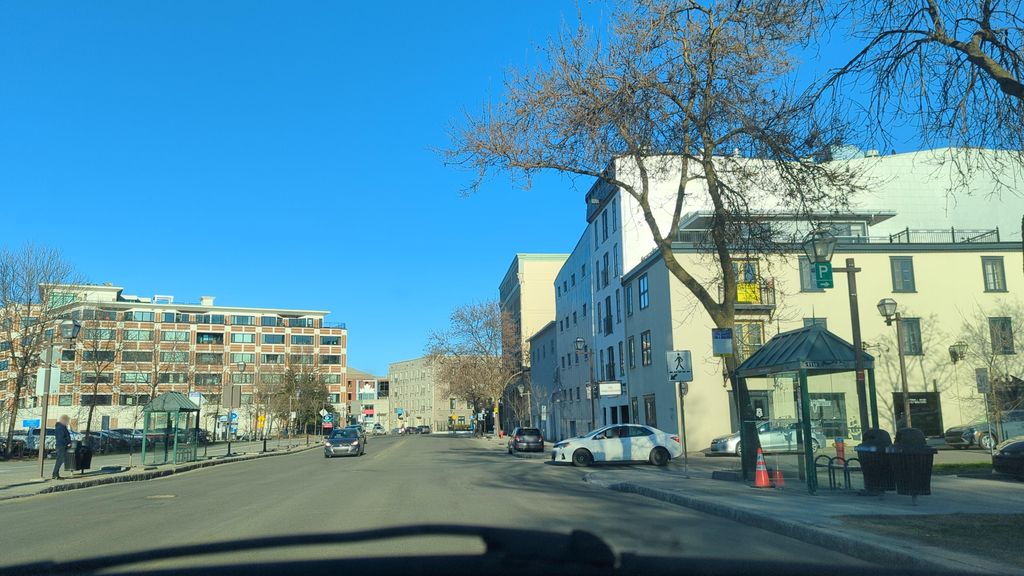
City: quebec_city